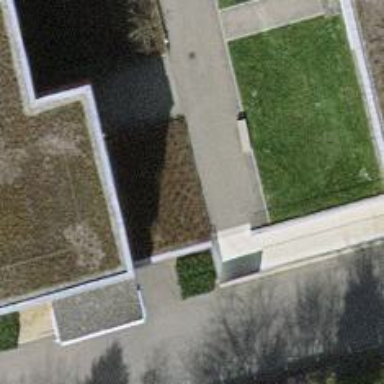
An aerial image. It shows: Pedestrian path with asphalt surface.